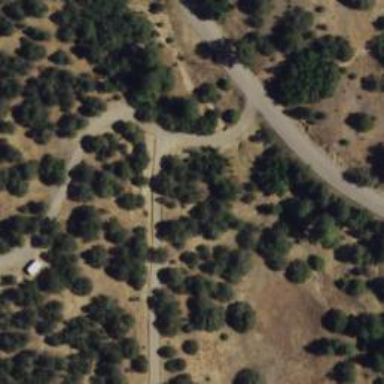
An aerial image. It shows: Driveway.